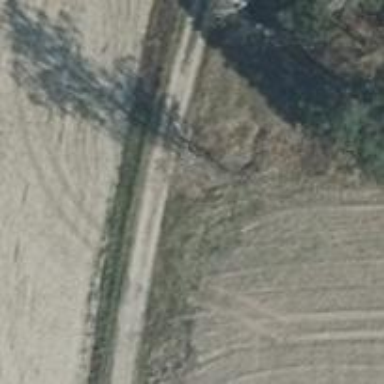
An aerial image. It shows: Gravel track with grade 3 tracktype.